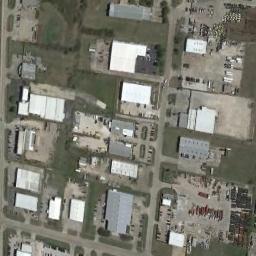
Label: industrial_area